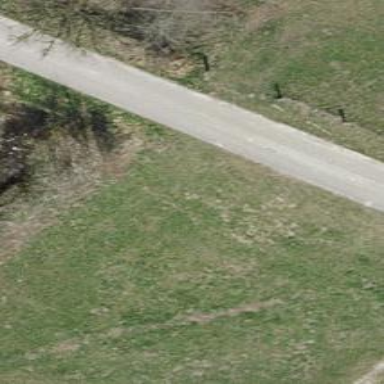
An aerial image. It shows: Unclassified road.